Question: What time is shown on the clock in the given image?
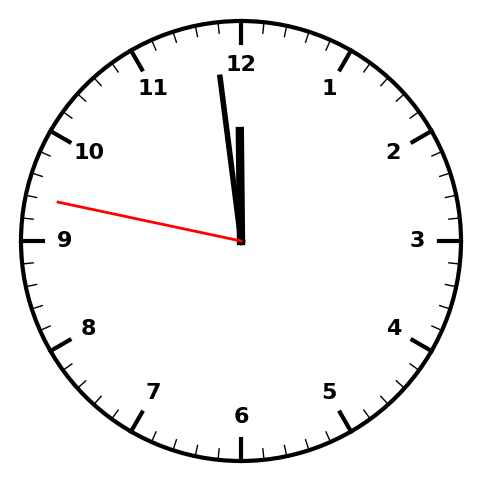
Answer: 11:58:47